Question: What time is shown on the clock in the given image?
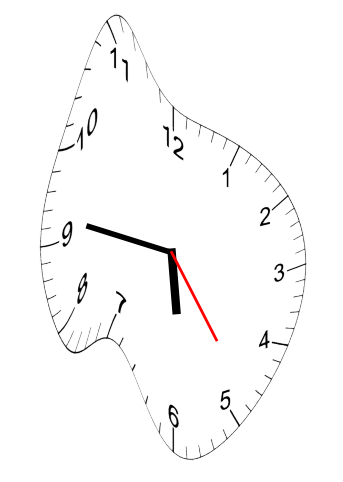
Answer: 05:46:24